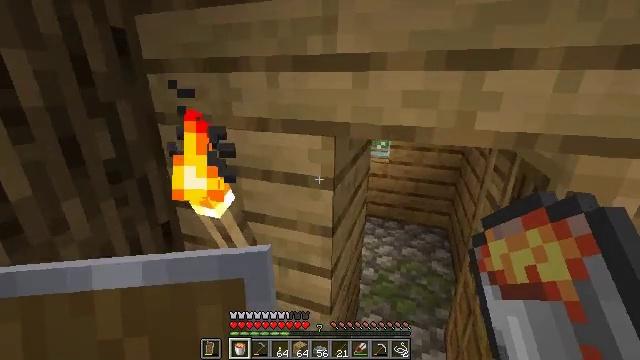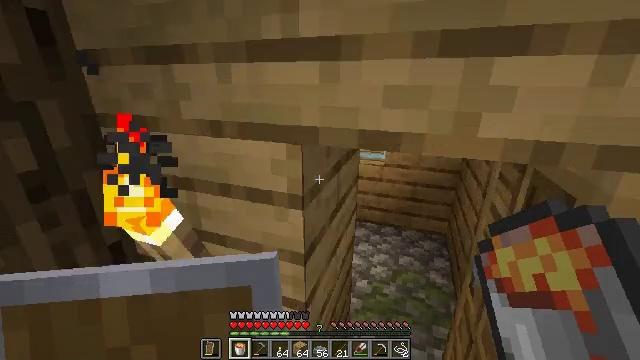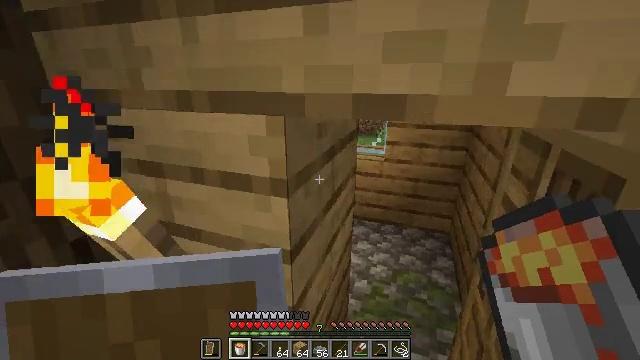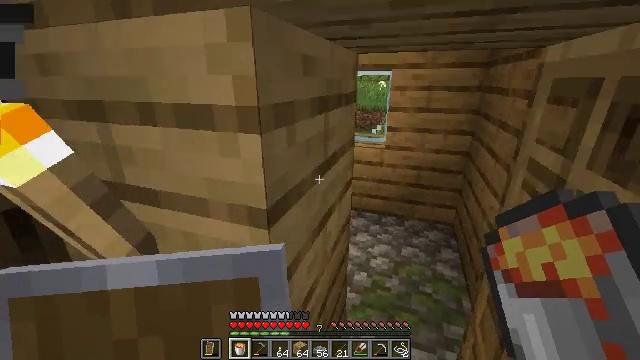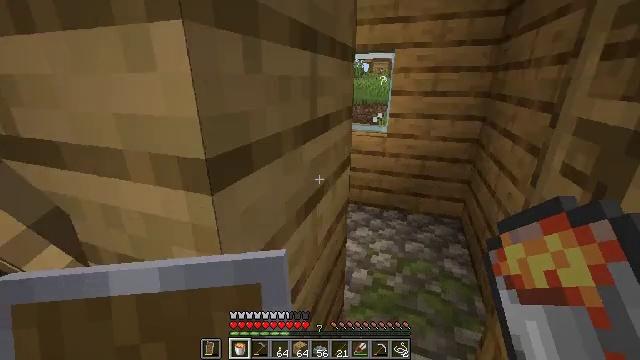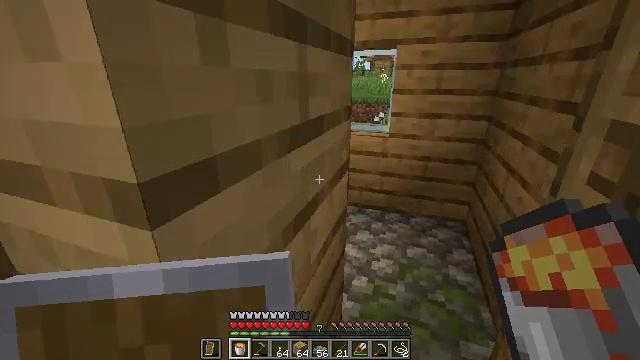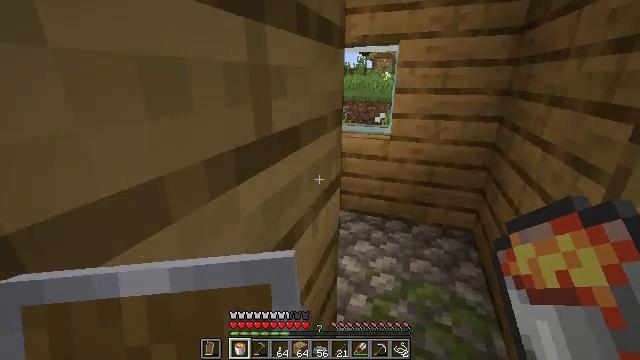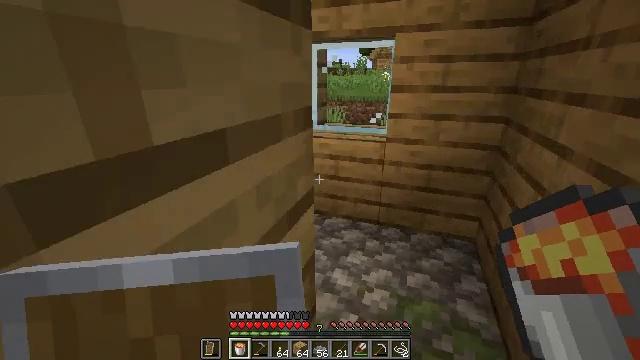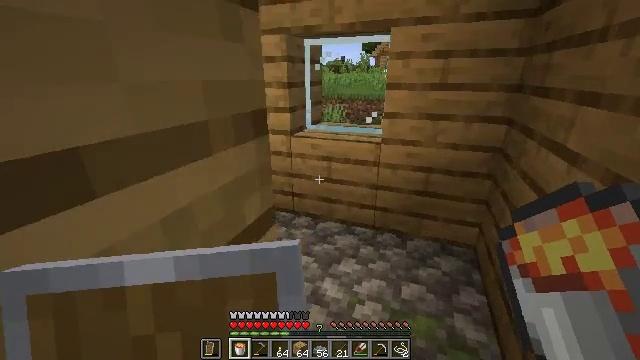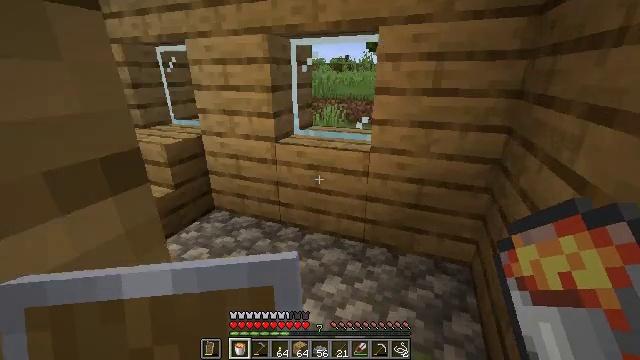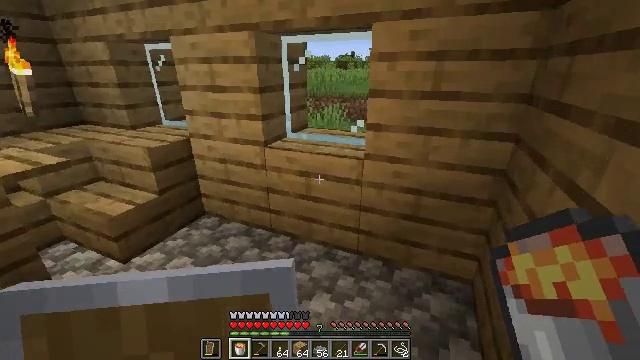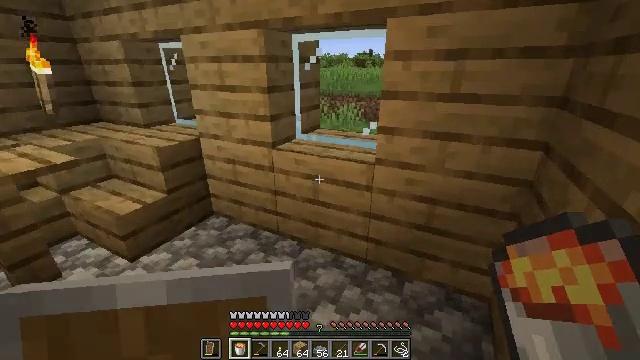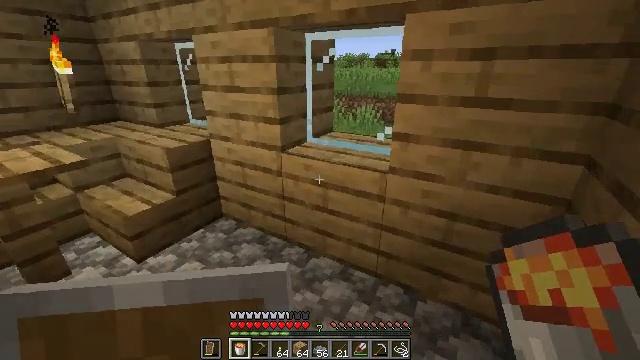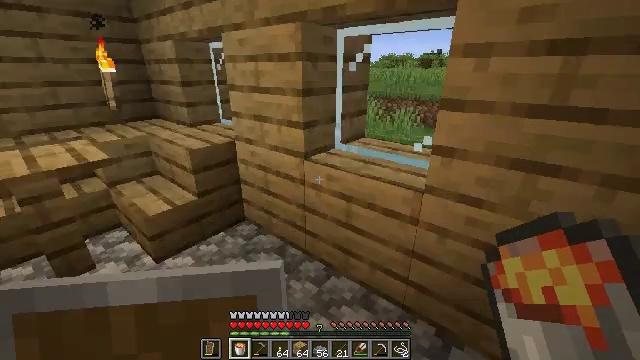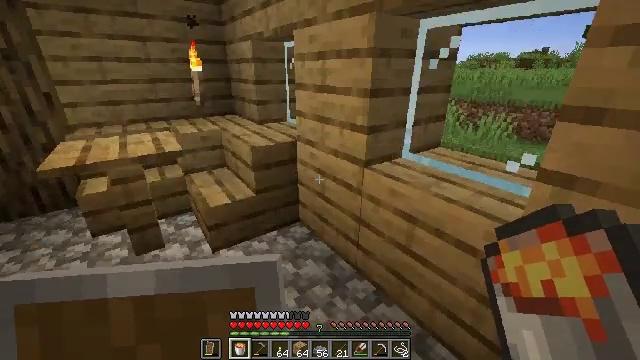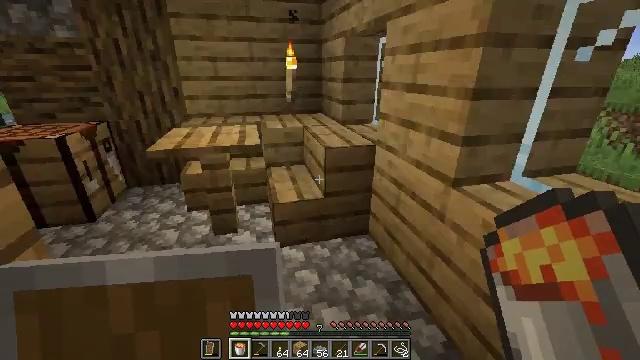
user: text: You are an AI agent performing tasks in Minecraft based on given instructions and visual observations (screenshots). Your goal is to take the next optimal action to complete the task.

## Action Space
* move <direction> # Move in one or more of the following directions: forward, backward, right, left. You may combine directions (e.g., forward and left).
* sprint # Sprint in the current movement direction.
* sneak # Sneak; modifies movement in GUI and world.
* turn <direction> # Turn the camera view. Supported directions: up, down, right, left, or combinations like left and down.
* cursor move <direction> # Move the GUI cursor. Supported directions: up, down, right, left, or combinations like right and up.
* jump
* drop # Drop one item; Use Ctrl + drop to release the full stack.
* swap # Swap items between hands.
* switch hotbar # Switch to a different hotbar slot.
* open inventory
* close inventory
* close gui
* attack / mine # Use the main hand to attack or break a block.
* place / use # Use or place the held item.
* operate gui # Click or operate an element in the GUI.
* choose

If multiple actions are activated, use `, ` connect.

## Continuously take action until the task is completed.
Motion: motion action
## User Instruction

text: Collect the bell.
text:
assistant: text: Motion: move forward
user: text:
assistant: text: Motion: move forward
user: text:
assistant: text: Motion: move forward
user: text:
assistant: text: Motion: move forward
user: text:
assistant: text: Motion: move forward
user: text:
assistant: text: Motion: move forward
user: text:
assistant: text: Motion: move forward and move right
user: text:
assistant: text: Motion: move forward and move right
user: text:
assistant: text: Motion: move forward and move right
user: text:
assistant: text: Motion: move forward and move right, turn left
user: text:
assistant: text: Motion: move forward and move right, turn left
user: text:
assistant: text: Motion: move forward, turn left
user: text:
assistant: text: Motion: move forward, turn left
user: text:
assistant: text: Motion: move forward, turn left
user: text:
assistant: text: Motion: move forward and move right, turn left
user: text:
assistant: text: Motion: move forward and move right, turn left
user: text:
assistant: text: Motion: move forward and move right, turn left
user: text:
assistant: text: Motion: move forward and move right, turn left
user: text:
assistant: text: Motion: move forward and move right, turn left
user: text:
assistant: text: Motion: move forward and move right, turn left
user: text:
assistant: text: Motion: move forward and move right, turn left and up
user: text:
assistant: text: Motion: move forward and move right, turn left and up
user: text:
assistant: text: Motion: move forward, turn left and up
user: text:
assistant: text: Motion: move forward, turn left
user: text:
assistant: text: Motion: move forward, turn left
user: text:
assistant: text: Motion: move forward
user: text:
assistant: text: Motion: move forward
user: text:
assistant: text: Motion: move forward
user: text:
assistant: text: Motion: move forward, turn right and up
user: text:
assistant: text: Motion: turn right